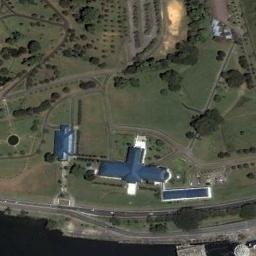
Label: palace